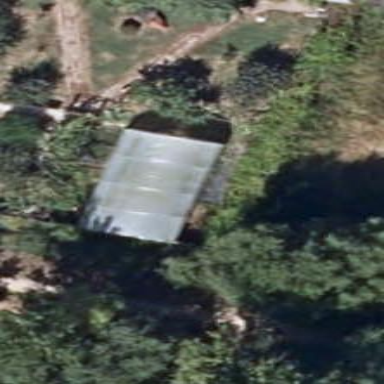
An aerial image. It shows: Greenhouse.